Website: crate-barrel
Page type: newsletter-management
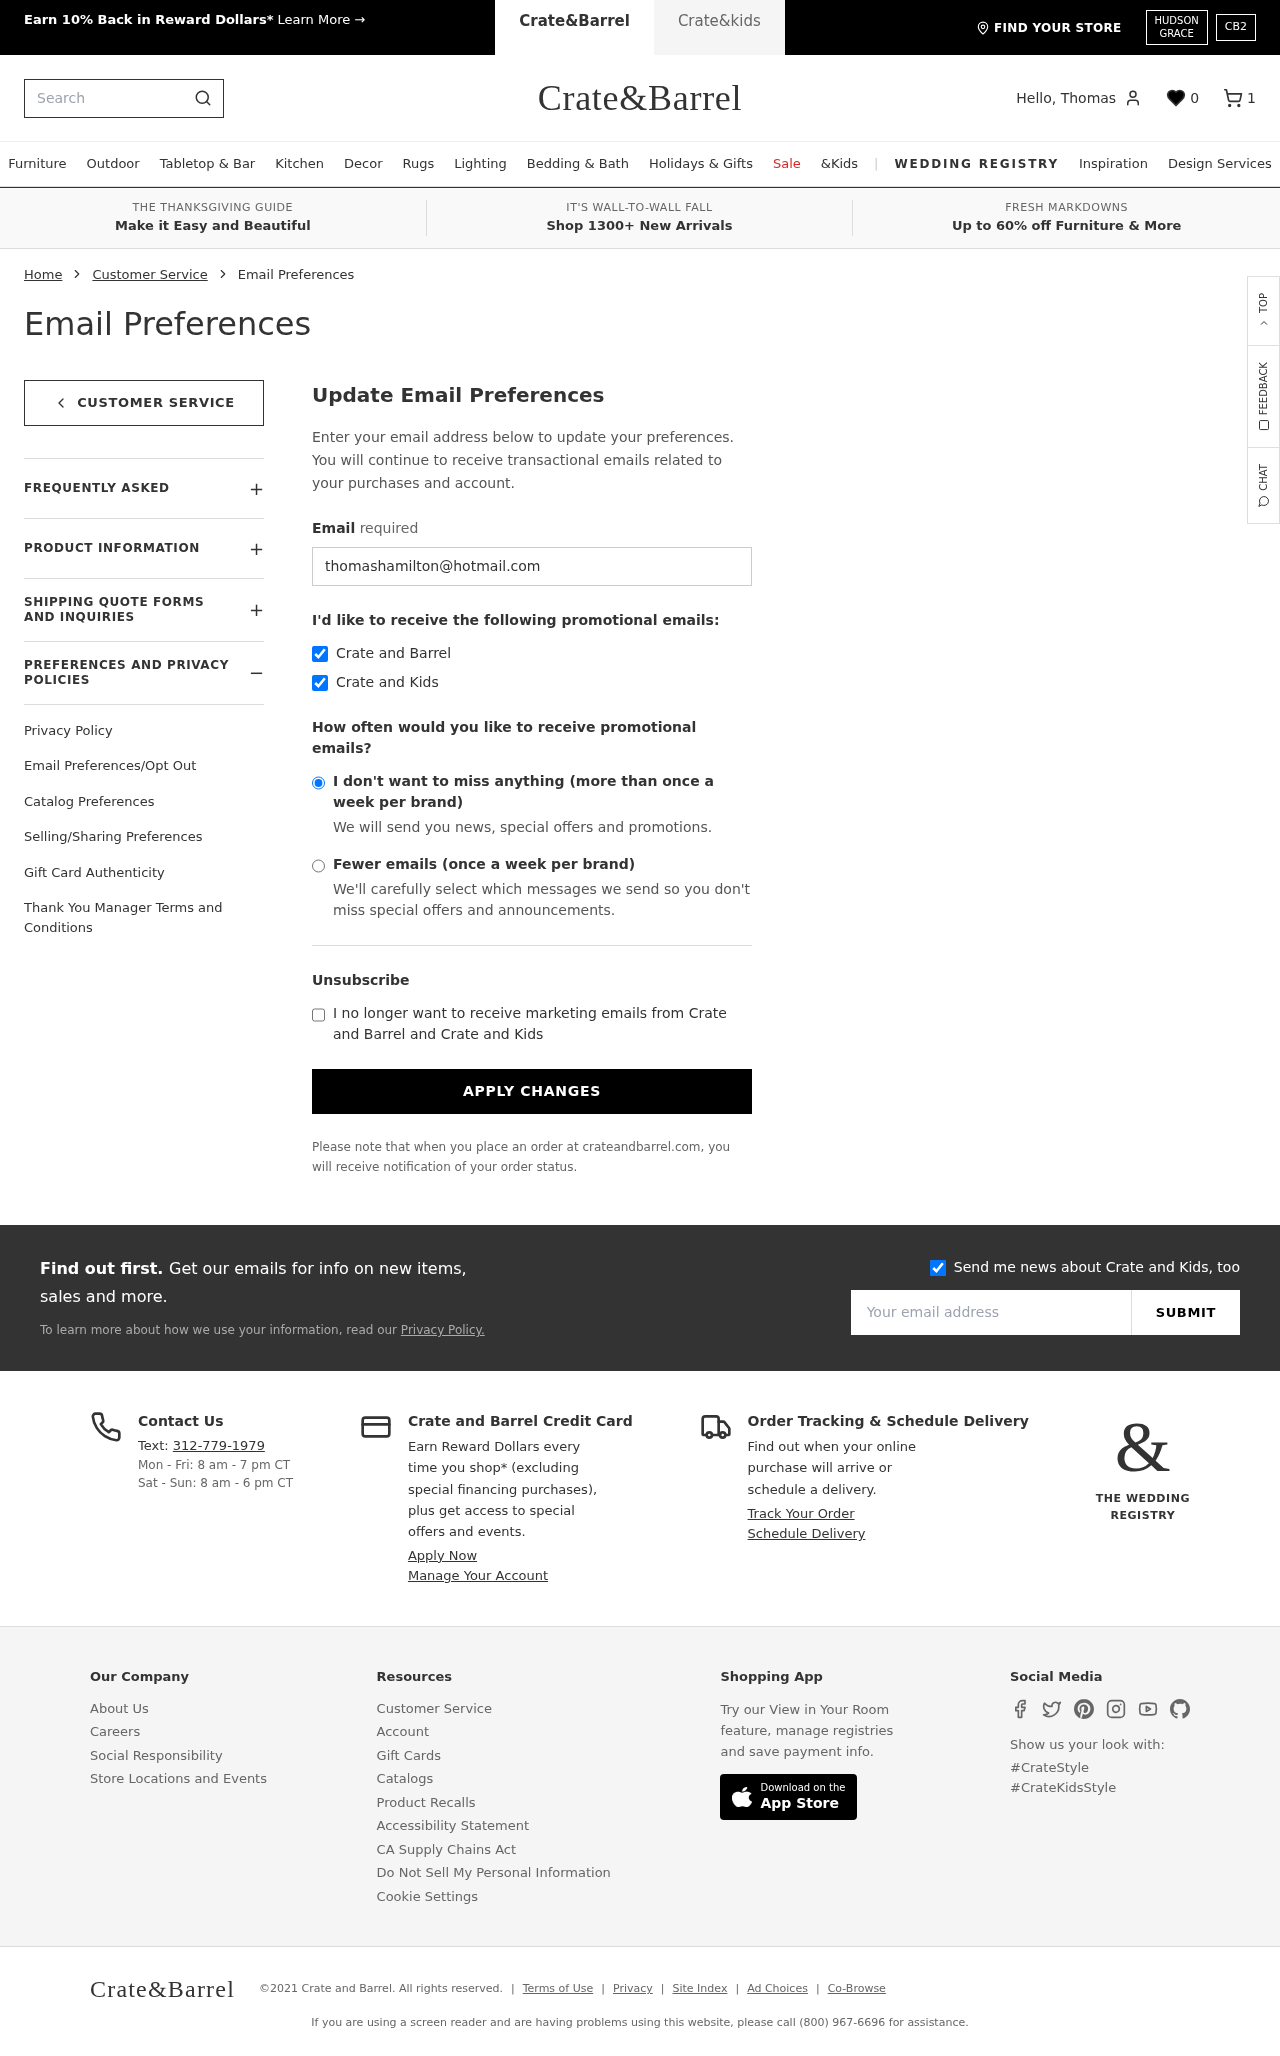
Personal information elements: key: PII_EMAIL
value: thomashamilton@hotmail.com
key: PII_FIRSTNAME
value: Thomas
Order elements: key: ORDER_NUM_ITEMS
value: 1
Search elements: key: HEADER_SEARCH
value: Search
Other elements: key: FAVORITES_COUNT
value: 0